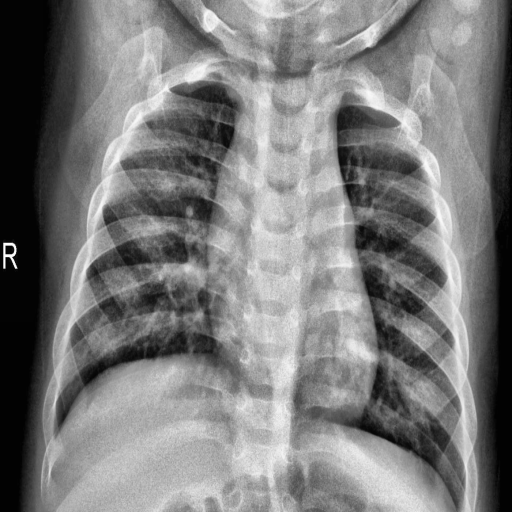
Finding: PNEUMONIA